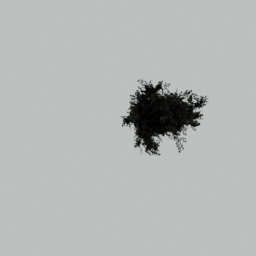
Label: nature